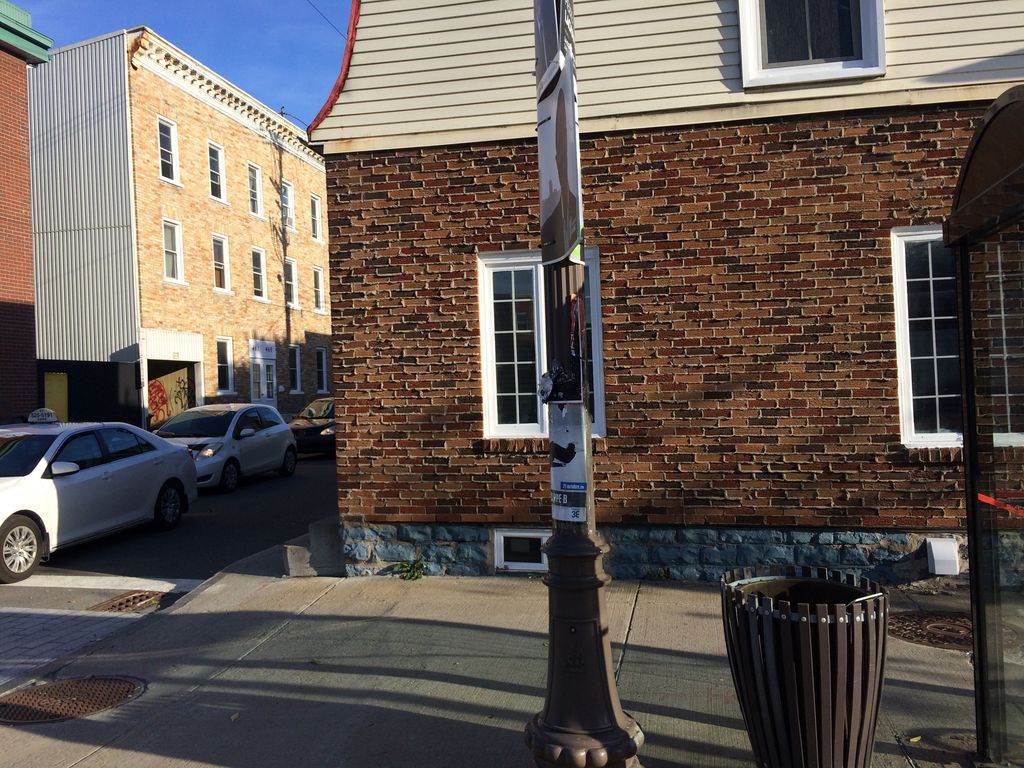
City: quebec_city